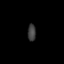
Tissue: lung
Cell type: Epithelial cells
Senescence score: 0.2212
Nuclear area (px): 134
Mean DAPI intensity: 62.246